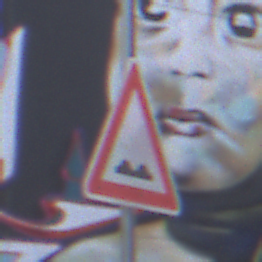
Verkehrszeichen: UnebeneFahrbahn
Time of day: MorningAfternoon
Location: Outdoor (Urban)
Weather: PartlyCloudy
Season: NotSpecified
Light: Natural